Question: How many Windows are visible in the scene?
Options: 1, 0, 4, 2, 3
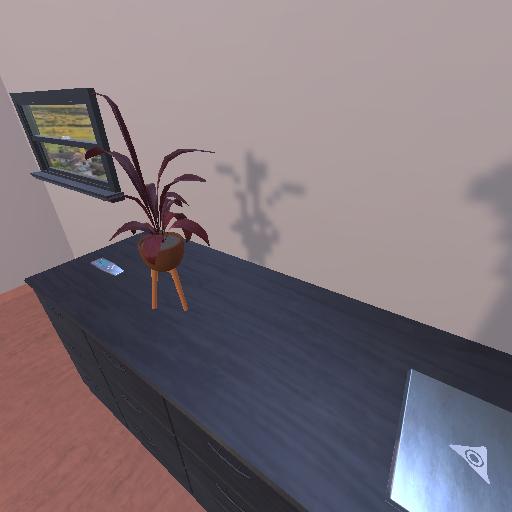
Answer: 1